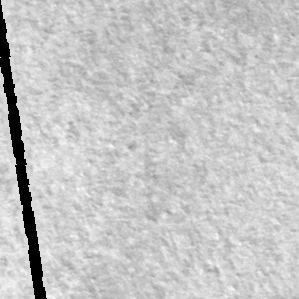
Label: frost